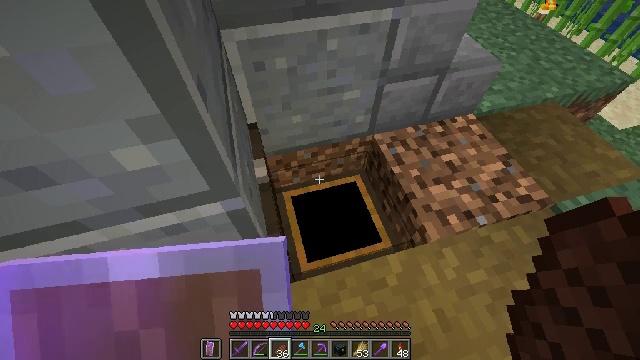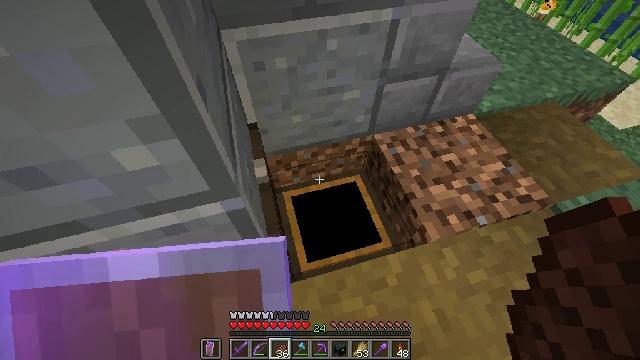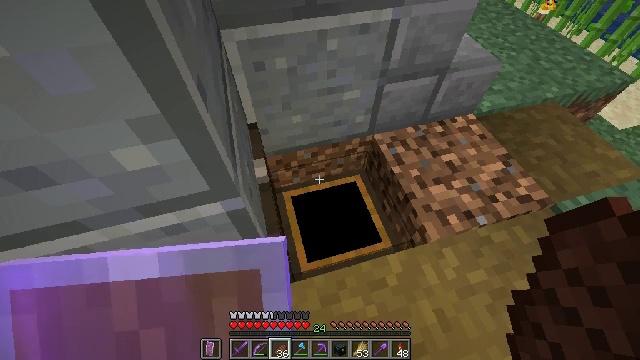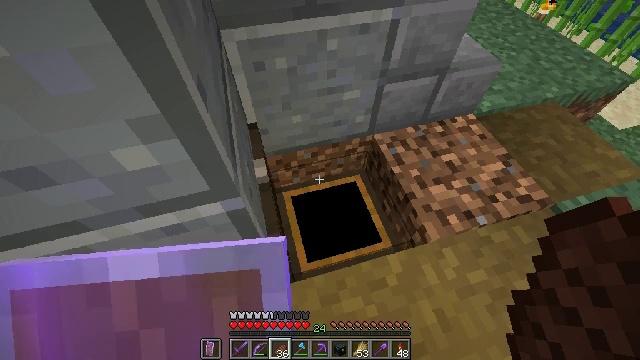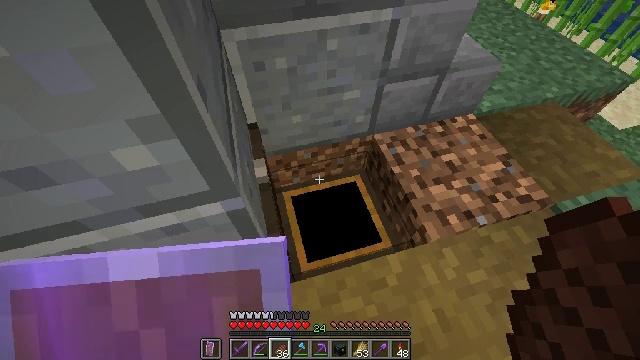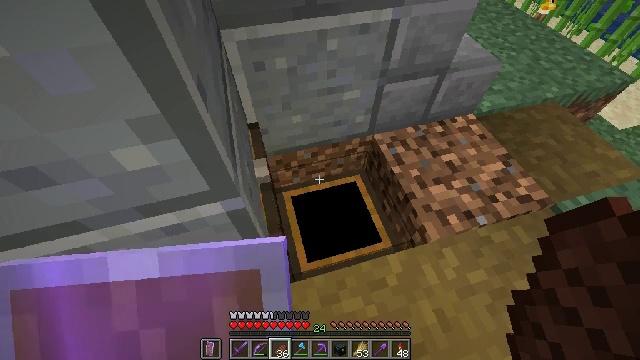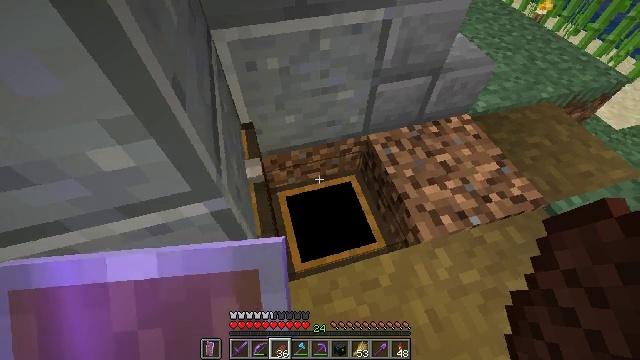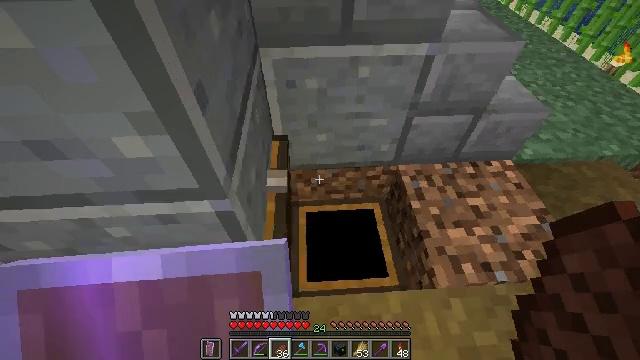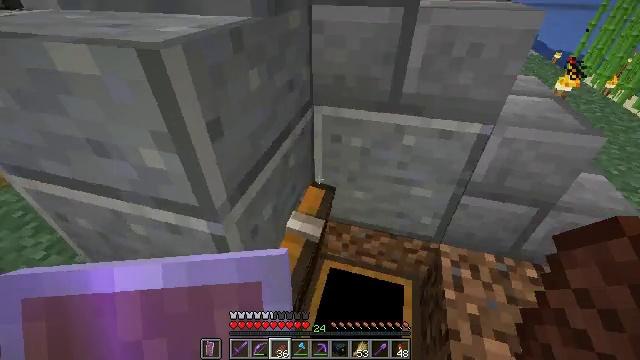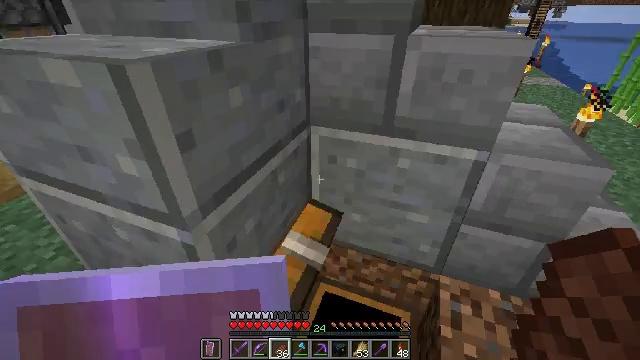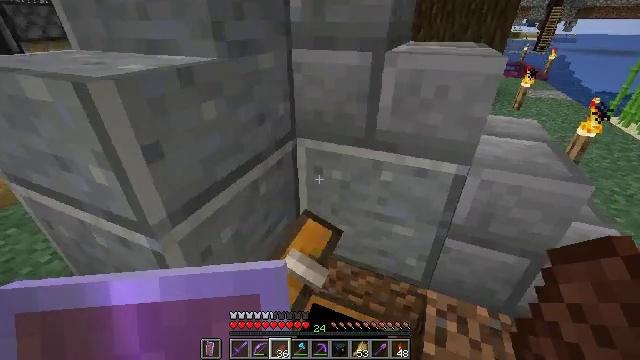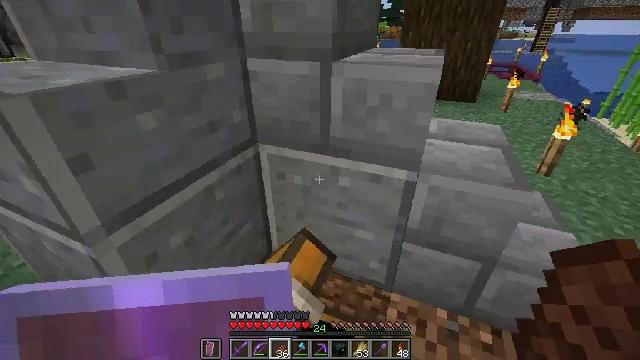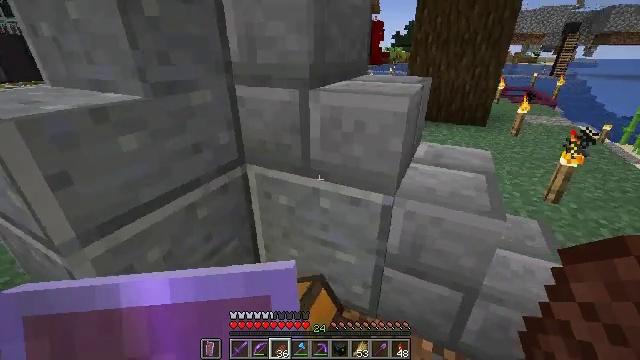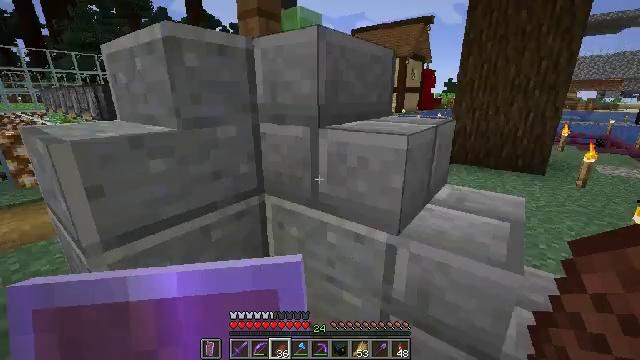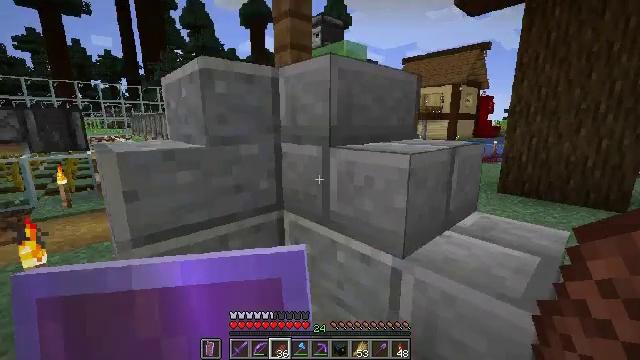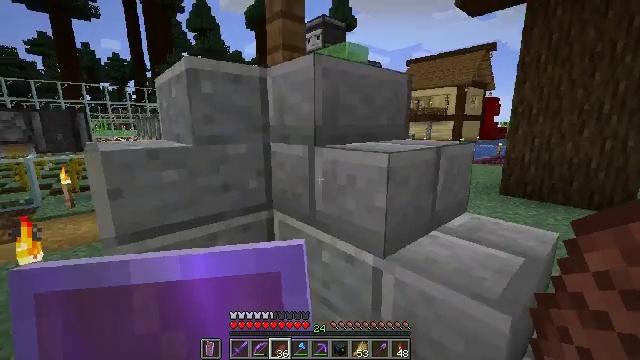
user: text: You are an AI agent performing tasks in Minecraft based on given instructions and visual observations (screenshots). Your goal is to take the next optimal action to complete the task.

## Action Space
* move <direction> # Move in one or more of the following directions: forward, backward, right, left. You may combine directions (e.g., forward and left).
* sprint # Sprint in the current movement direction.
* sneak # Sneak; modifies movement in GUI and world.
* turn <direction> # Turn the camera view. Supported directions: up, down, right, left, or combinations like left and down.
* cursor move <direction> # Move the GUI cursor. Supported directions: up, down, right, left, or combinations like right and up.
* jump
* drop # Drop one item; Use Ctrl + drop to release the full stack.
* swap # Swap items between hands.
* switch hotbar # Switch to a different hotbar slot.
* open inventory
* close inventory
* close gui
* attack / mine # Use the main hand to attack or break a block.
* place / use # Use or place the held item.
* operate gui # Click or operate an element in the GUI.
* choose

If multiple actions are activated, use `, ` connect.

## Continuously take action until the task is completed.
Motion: motion action
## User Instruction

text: Hunt animals.
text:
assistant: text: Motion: no_op
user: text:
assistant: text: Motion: no_op
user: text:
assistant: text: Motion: no_op
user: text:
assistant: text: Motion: no_op
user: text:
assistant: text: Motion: no_op
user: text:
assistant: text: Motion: move right
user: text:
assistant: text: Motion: move right, turn left and up
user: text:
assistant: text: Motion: move right, turn left and up
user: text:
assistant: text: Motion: move right, turn left and up
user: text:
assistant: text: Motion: move right, turn left and up
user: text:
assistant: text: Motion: move right
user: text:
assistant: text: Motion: move right, turn left and up
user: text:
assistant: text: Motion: move right, turn left and up
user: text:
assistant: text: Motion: move right, turn left and up
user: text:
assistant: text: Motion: move forward and move right, turn left
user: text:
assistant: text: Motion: move forward and move right
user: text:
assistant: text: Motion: move forward and move right
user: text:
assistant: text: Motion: move forward and move right
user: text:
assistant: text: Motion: move forward and move right, turn left
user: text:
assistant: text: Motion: move forward and move right, turn left and down
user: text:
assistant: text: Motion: move right, turn left and down
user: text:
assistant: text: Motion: move right, turn left
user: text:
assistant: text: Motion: move right
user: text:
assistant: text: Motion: no_op
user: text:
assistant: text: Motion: no_op
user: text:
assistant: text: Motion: no_op
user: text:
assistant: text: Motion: no_op
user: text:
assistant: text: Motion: no_op
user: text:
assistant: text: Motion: no_op
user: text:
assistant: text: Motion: no_op